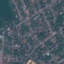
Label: Residential